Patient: sex M, age 51
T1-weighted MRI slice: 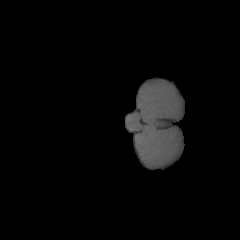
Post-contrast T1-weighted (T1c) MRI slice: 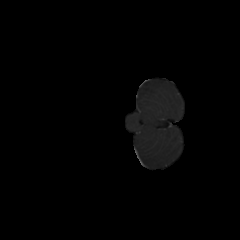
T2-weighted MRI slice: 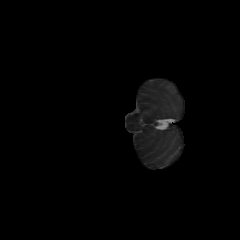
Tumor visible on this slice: no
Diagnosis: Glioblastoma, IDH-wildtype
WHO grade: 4